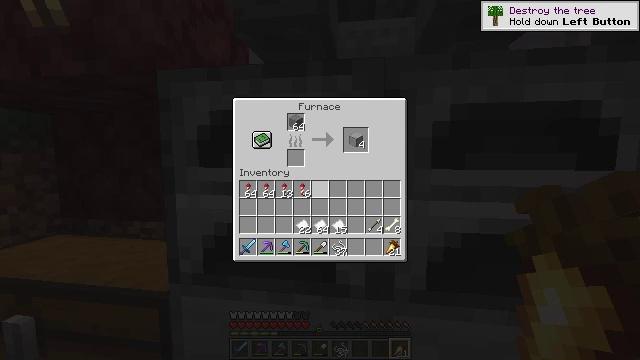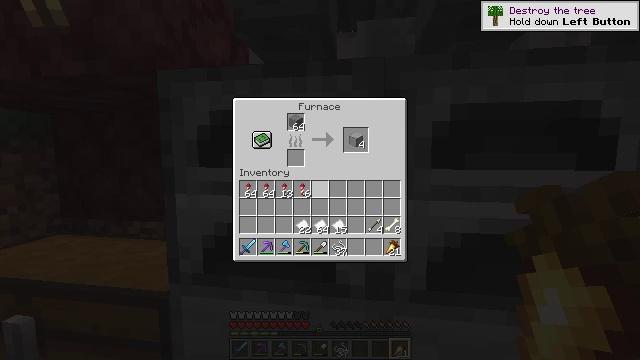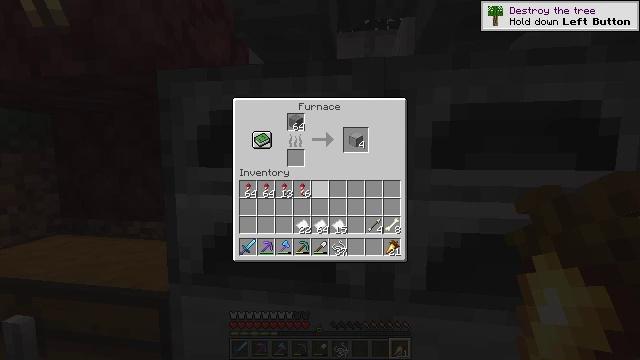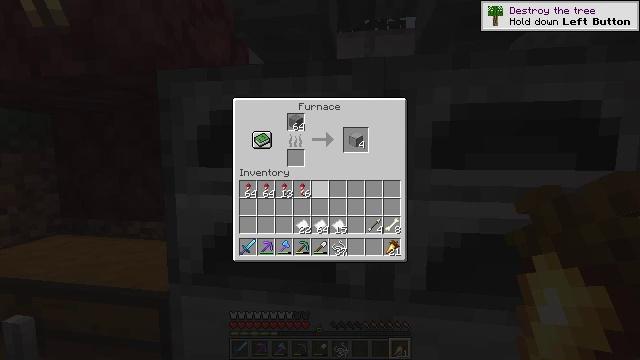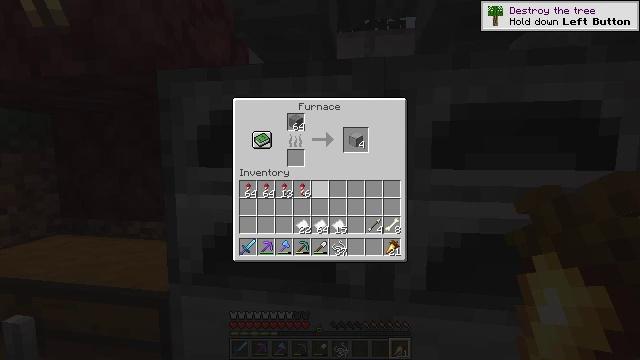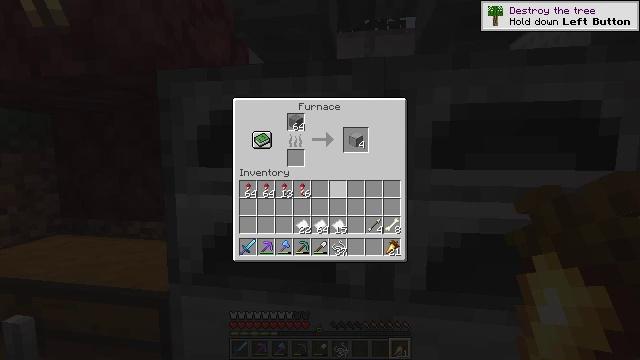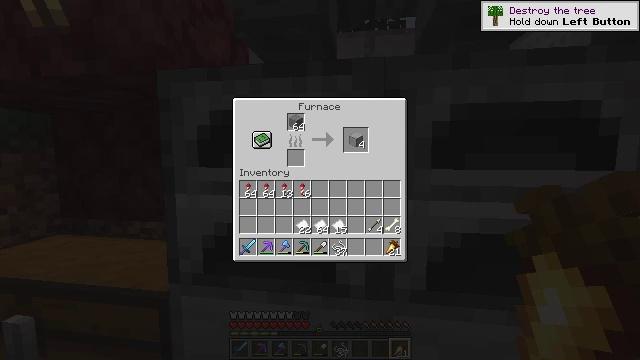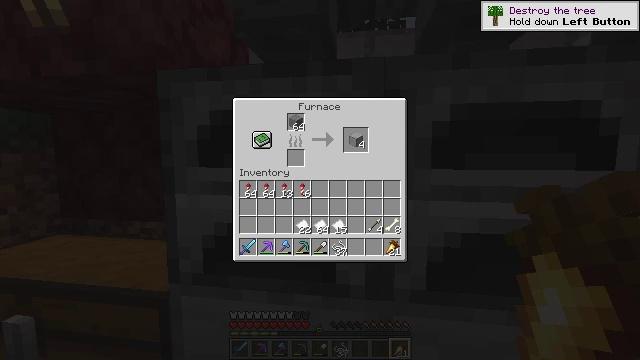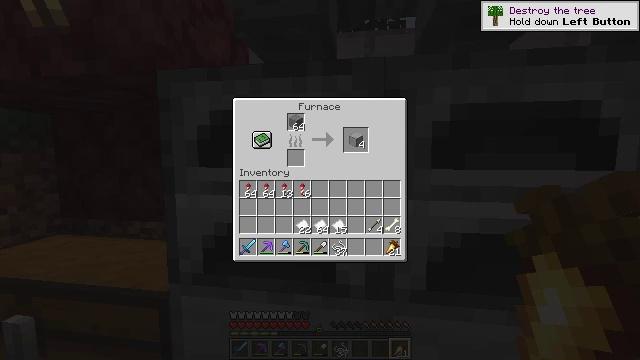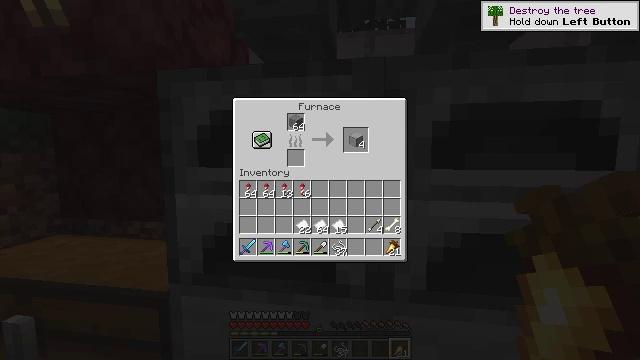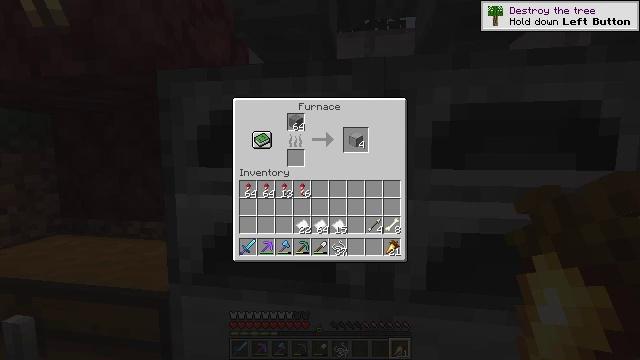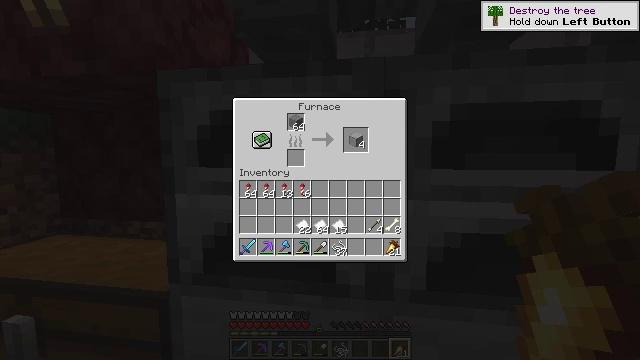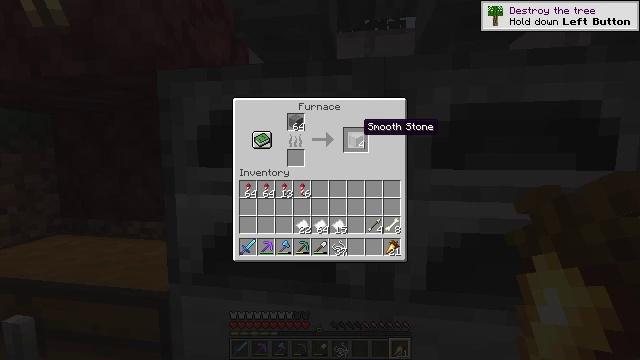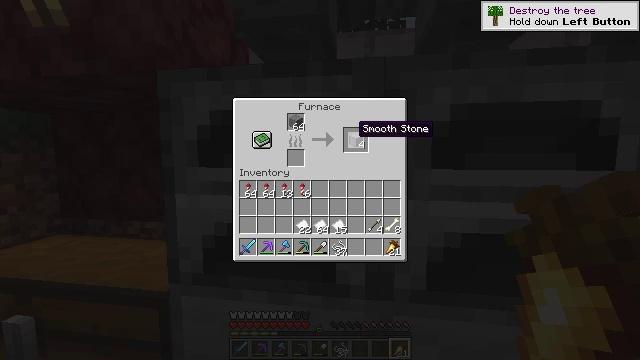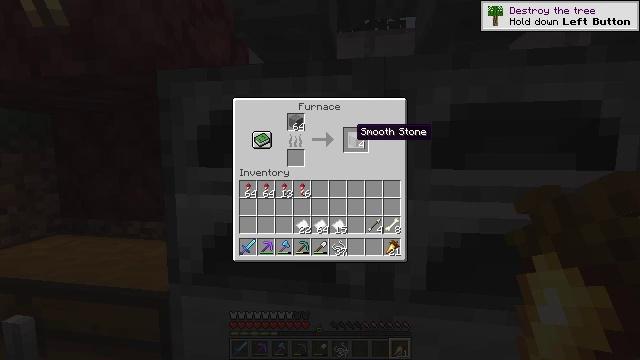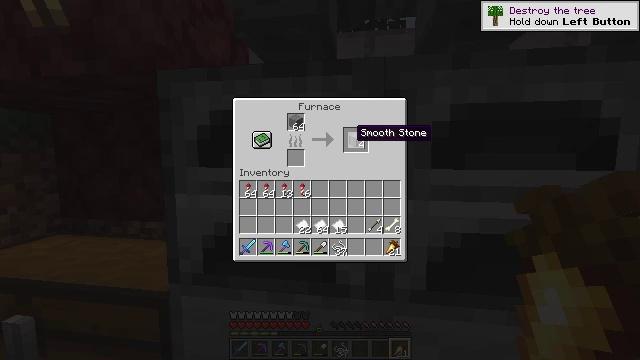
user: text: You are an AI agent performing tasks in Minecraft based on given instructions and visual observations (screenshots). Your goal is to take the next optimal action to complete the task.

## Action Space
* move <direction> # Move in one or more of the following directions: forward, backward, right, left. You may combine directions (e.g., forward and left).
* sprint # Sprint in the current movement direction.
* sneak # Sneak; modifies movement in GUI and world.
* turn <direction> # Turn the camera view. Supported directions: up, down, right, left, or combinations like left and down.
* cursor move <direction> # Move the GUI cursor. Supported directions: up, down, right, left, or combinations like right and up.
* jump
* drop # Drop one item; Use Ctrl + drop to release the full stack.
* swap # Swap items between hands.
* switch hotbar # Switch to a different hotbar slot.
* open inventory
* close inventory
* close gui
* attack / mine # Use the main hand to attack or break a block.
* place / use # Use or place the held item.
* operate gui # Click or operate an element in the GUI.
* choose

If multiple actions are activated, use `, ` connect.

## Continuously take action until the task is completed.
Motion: motion action
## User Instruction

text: Convert stone into smooth stone using the furnace.
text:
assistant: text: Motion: no_op
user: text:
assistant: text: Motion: no_op
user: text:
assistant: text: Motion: no_op
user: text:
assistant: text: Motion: no_op
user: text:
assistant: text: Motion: no_op
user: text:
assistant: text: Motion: turn right and up
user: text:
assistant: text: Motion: turn right and up
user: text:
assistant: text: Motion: turn right and up
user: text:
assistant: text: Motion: turn up
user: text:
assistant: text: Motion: no_op
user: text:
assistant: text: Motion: sneak, turn left
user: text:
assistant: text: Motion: sneak, turn left
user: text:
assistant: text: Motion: sneak
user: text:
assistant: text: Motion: sneak
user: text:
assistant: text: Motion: sneak
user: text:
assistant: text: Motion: sneak, attack / mine
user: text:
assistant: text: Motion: sneak, attack / mine
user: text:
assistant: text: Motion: sneak
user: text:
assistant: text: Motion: sneak
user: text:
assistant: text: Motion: sneak
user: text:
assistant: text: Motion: sneak
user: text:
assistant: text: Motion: sneak